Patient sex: M
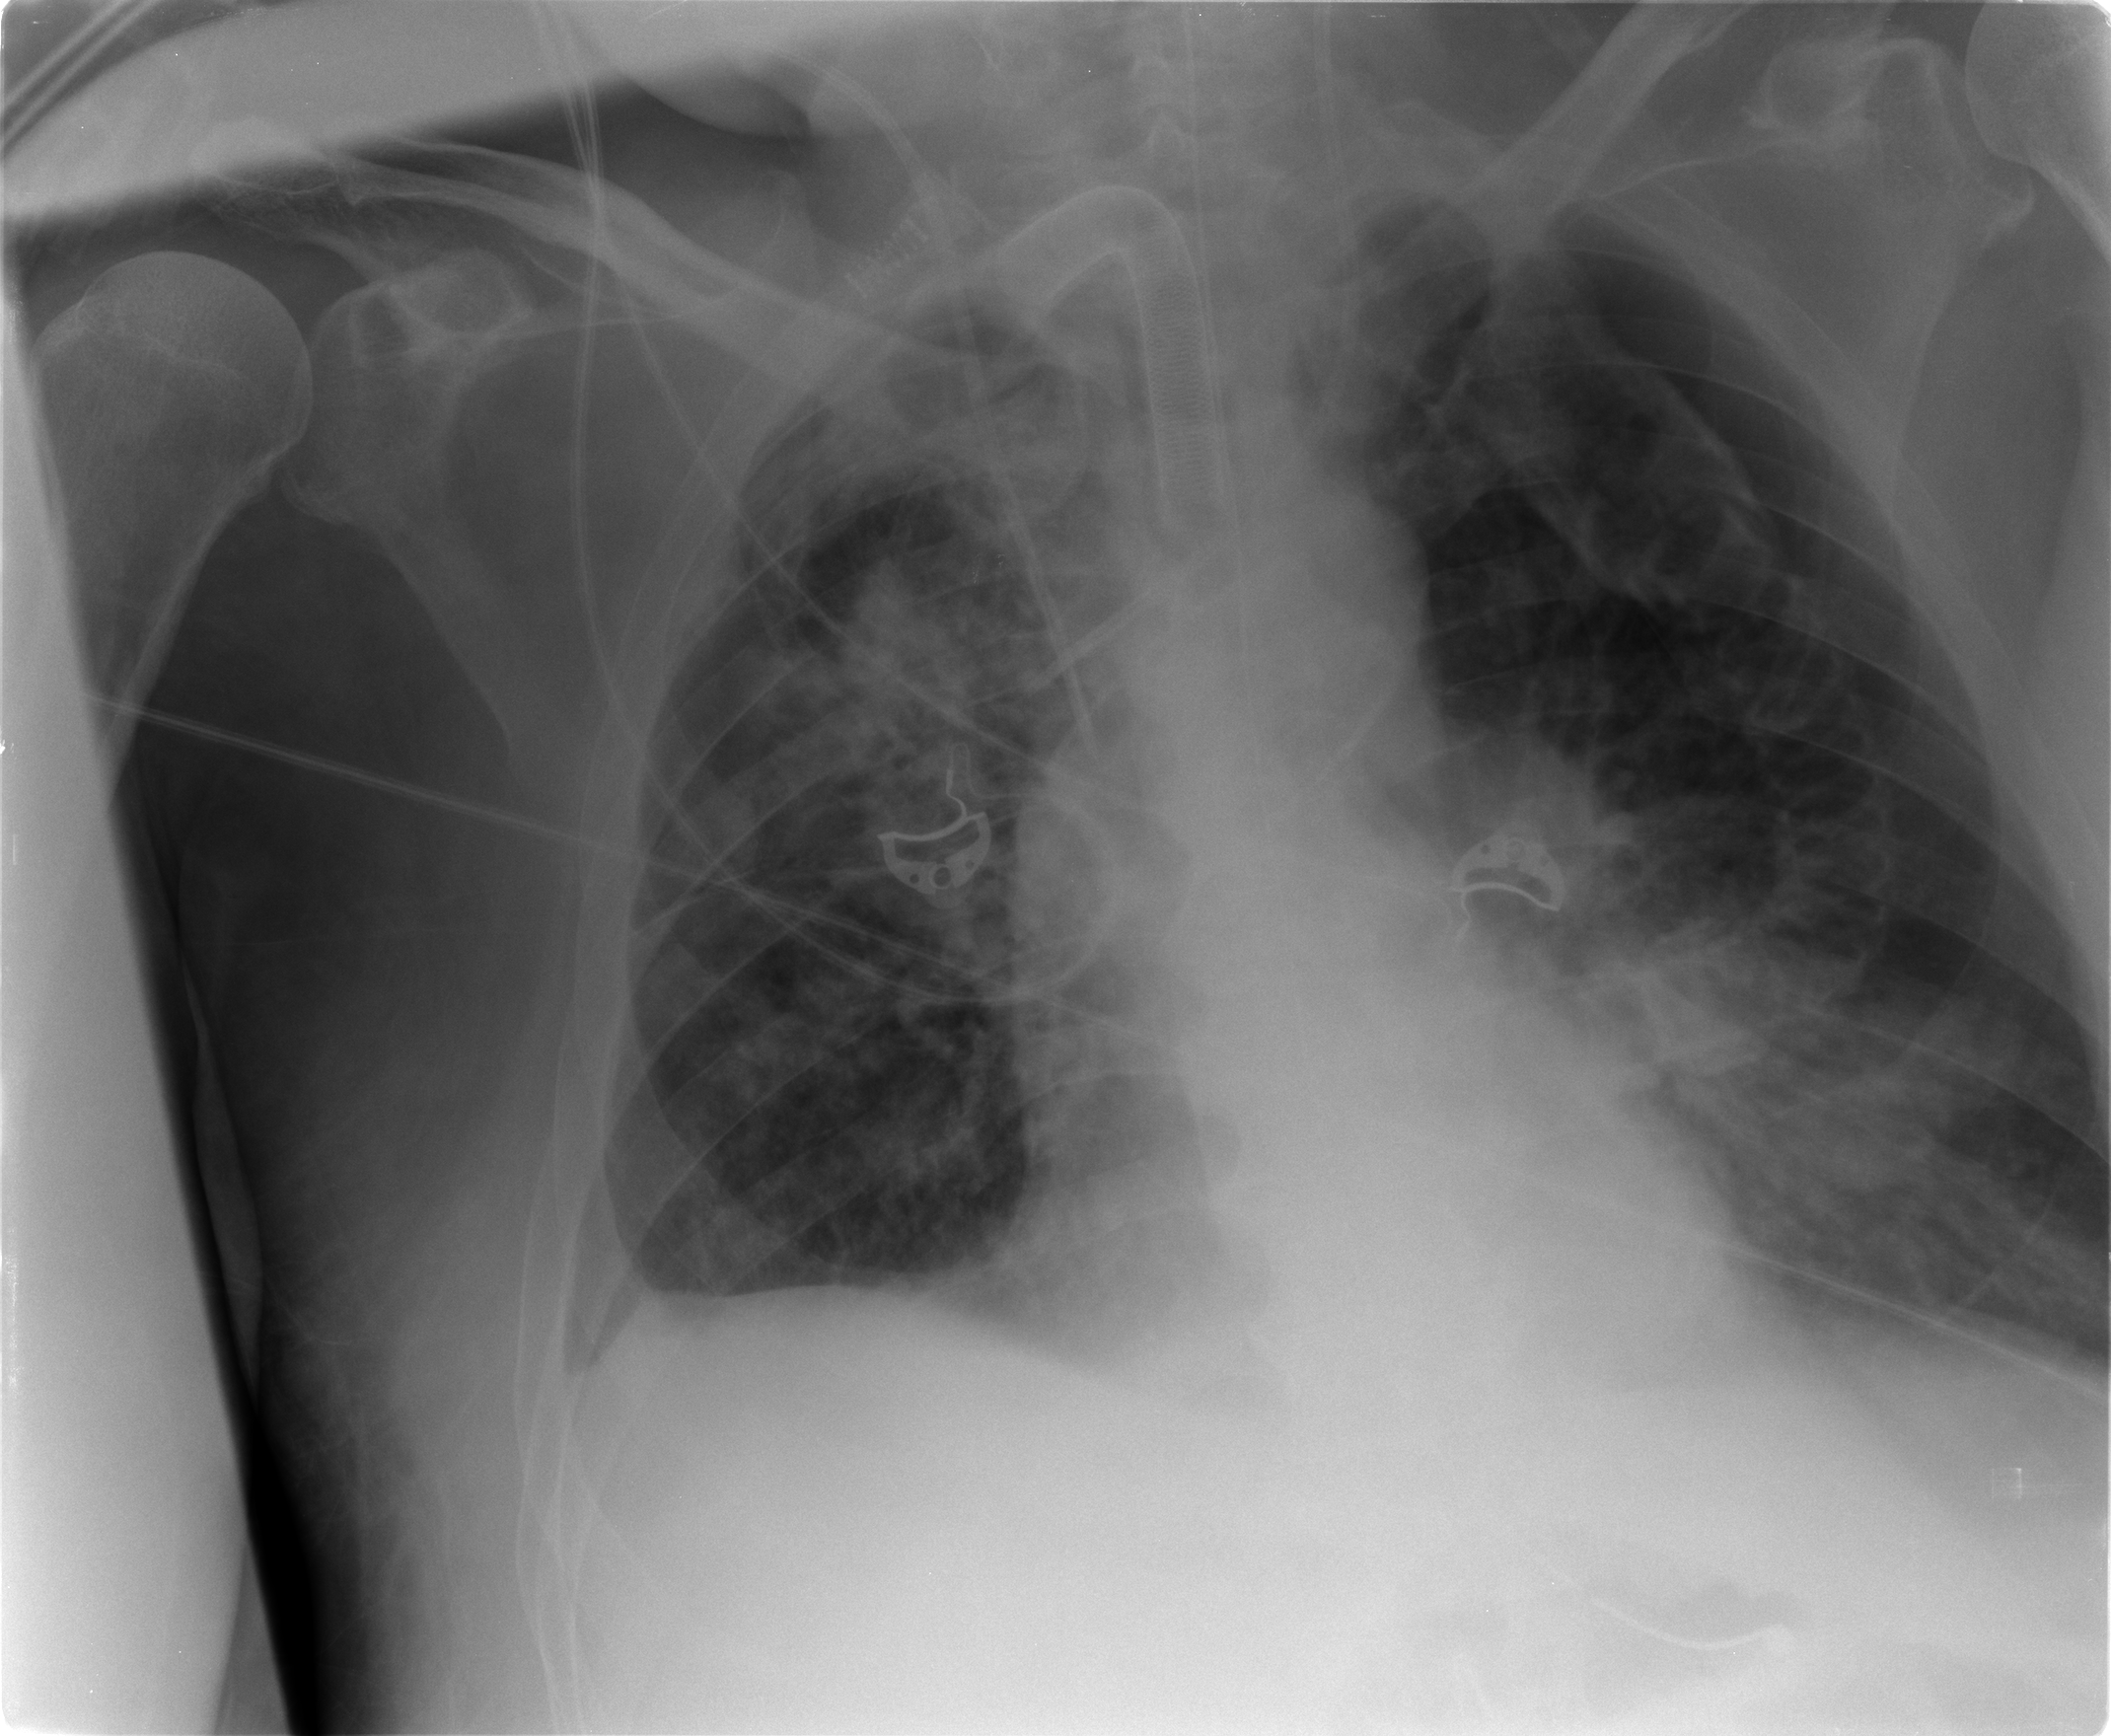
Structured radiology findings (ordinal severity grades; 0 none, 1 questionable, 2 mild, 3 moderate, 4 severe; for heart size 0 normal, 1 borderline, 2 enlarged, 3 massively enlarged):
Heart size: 1
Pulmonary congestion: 3
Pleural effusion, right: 2
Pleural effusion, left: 2
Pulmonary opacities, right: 2
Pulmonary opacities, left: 2
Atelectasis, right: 2
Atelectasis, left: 2